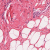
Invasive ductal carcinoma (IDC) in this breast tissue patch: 0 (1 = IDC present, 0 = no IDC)